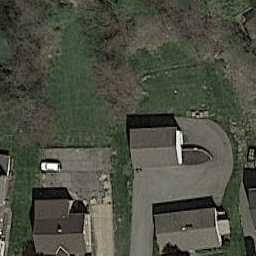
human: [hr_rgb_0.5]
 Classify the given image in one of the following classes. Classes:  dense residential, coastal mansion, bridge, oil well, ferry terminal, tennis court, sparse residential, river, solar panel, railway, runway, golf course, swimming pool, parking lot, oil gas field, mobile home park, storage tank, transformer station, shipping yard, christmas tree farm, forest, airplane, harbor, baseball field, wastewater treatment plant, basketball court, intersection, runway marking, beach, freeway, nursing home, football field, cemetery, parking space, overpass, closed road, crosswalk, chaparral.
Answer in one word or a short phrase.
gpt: sparse residential